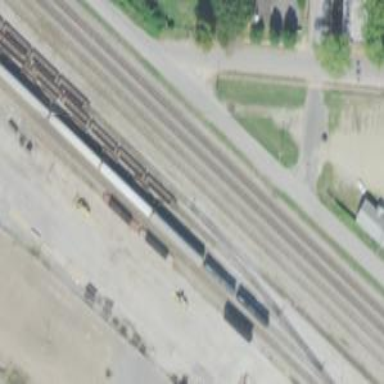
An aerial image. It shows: Railway siding for service.